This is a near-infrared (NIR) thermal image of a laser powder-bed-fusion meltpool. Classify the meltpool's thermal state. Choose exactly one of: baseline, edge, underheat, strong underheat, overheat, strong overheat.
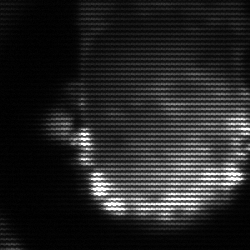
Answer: baseline